The image is the raw time-domain waveform of a rolling-element bearing's vibration signal. Diagnose the bearing from this image, choosing from: normal, inner_race, outer_race, ball.
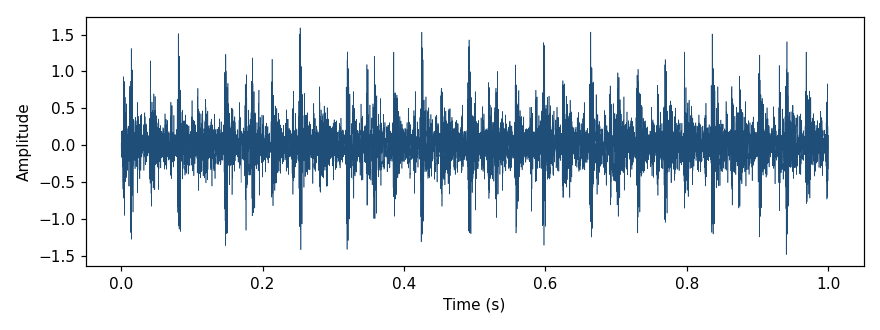
Answer: outer_race